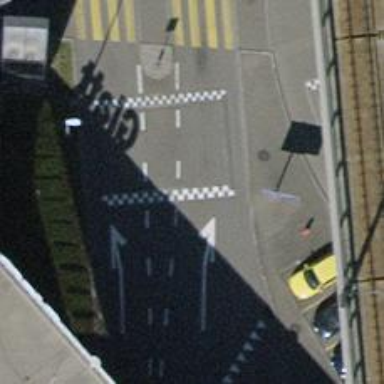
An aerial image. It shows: Traffic cushion.